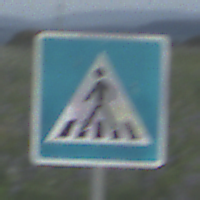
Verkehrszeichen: FussgaengerueberwegRechts
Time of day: SunriseSunset
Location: Outdoor (Nature)
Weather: PartlyCloudy
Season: NotSpecified
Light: Natural